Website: apple-inc
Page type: customer-info-address
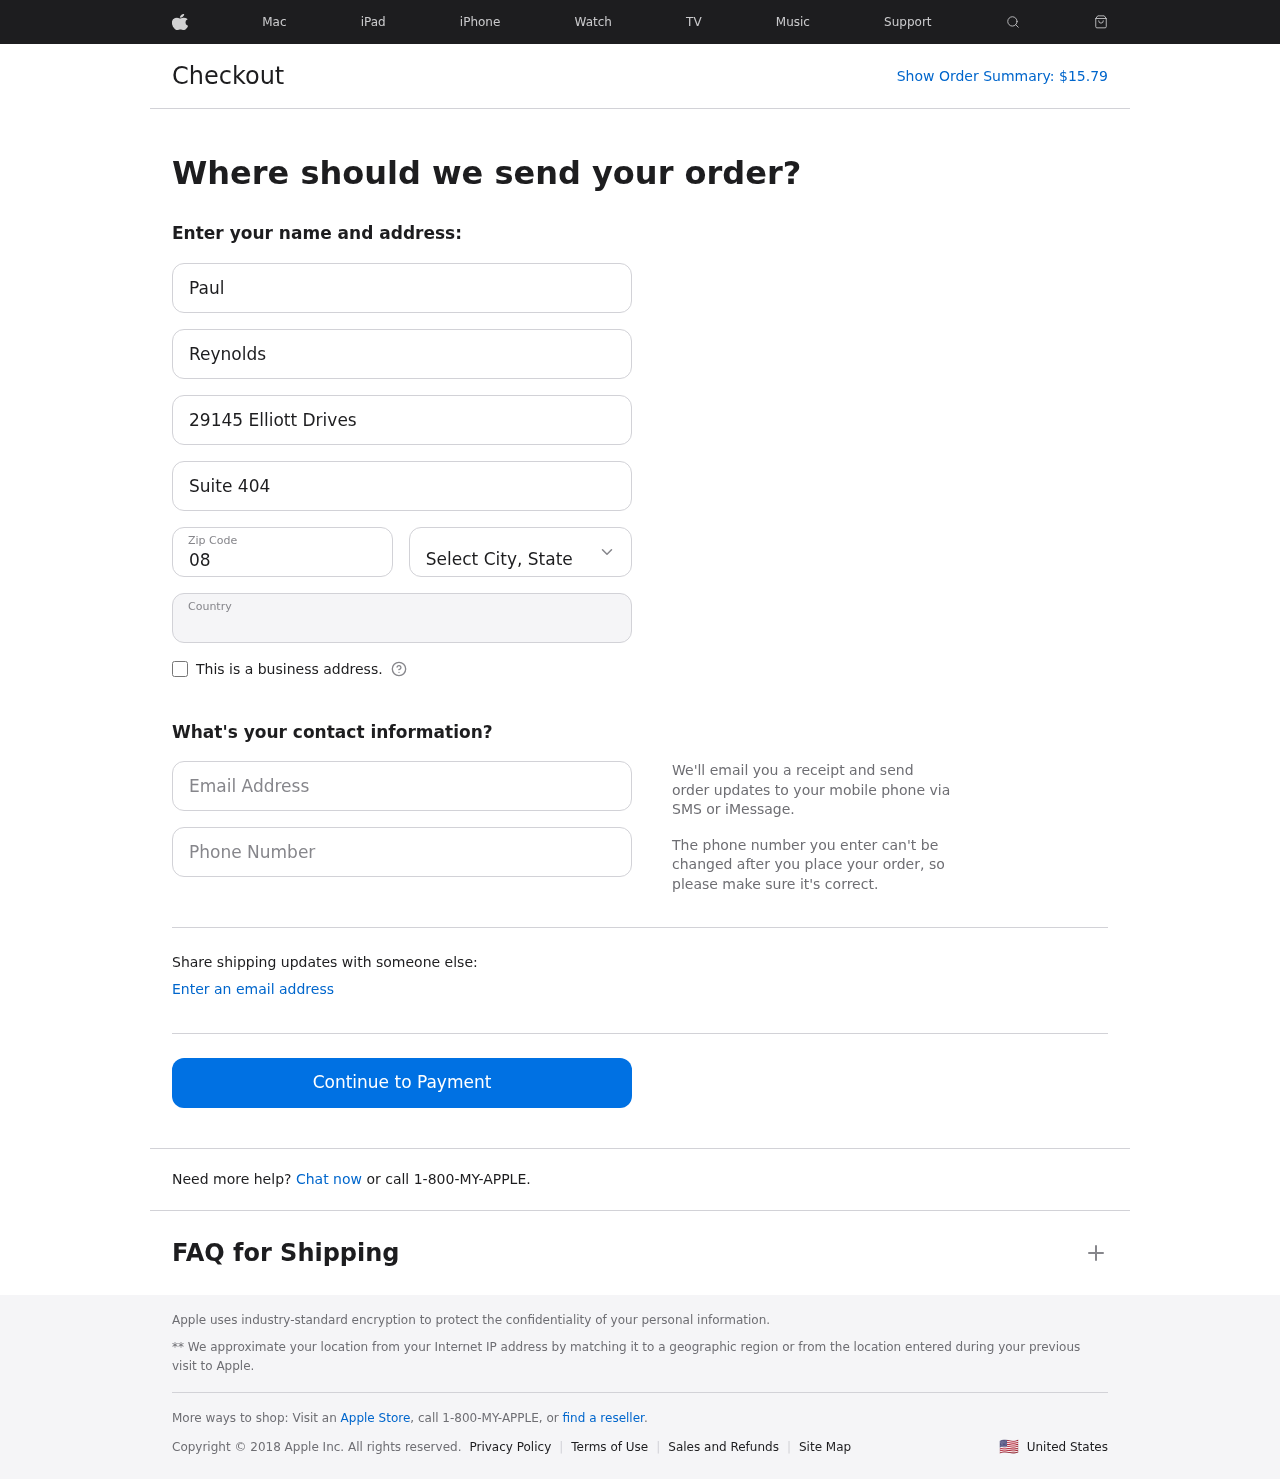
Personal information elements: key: PII_CITY_STATE
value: Alexandrafurt, PW
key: PII_COUNTRY
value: United States
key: PII_EMAIL
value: paul.reynolds@hotmail.com
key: PII_FIRSTNAME
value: Paul
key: PII_LASTNAME
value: Reynolds
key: PII_PHONE
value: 3234631568
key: PII_POSTCODE
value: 08421
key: PII_STREET
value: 29145 Elliott Drives
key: PII_STREET2
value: Suite 404
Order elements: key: ORDER_TOTAL
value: $15.79